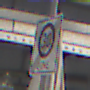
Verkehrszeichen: EndeZone30
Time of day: Midday
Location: Outdoor (Urban)
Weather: Overcast
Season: NotSpecified
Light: Natural